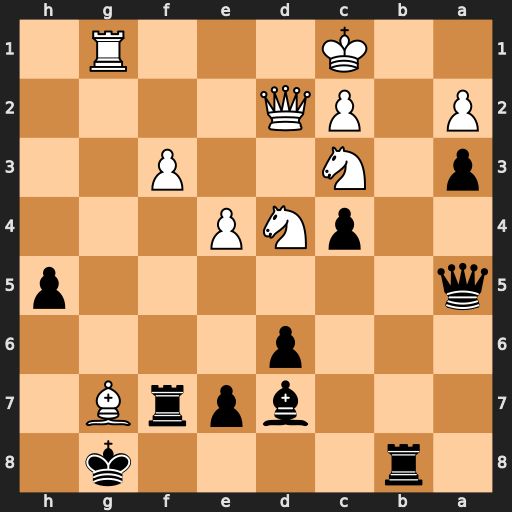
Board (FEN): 1r4k1/3bprB1/3p4/q6p/2pNP3/p1N2P2/P1PQ4/2K3R1
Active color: b
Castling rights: -
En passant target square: -
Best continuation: Rxg7 Rxg7+ Kxg7